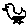
Label: bird